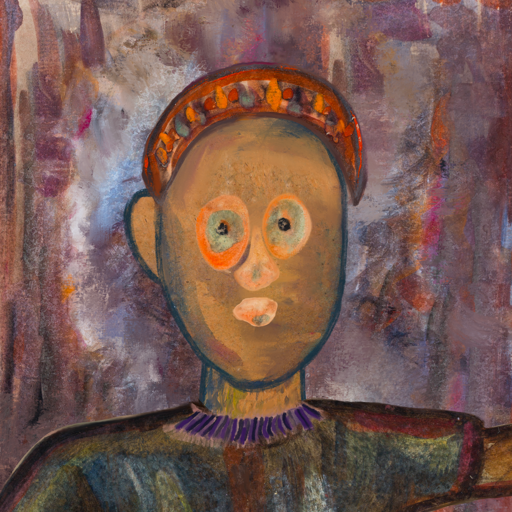
Background: Hypocrite, Head And Neck Front: In_The_Sun, Face Front: Childish, Bust: Mosgoul, Hair Front: Blank, Head Accessory: Hypocrite, Second Necklace: Blank, Necklace: HillGirl, Baby: Blank